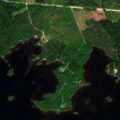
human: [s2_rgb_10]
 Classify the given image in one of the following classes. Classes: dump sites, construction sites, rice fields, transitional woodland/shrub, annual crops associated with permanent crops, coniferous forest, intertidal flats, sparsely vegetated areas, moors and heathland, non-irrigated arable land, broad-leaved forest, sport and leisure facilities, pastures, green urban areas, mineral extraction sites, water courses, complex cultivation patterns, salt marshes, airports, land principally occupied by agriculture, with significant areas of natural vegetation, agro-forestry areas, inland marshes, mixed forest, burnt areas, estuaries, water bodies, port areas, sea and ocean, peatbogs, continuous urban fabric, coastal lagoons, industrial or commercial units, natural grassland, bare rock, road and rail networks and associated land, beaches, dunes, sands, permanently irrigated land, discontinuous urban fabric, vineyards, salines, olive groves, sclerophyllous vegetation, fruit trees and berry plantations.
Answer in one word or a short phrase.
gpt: coniferous forest, mixed forest, water bodies